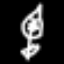
Label: leaf